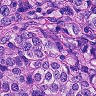
Metastatic tissue present: yes